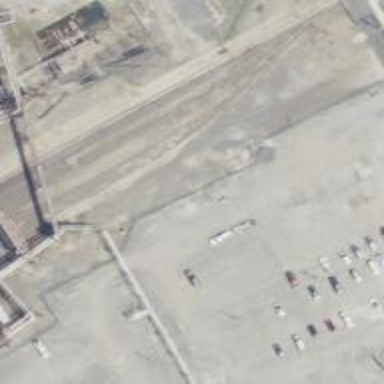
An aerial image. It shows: Railway spur service.